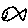
Label: fish